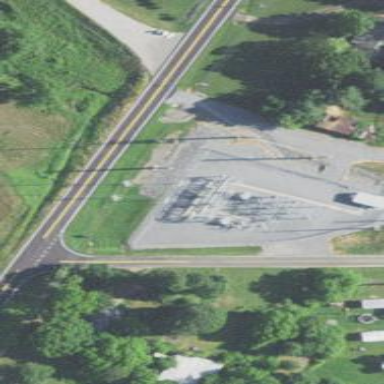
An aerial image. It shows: Distribution level power substation enclosed by fence.